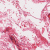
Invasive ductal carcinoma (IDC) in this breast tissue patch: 0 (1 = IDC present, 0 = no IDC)